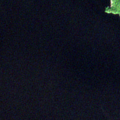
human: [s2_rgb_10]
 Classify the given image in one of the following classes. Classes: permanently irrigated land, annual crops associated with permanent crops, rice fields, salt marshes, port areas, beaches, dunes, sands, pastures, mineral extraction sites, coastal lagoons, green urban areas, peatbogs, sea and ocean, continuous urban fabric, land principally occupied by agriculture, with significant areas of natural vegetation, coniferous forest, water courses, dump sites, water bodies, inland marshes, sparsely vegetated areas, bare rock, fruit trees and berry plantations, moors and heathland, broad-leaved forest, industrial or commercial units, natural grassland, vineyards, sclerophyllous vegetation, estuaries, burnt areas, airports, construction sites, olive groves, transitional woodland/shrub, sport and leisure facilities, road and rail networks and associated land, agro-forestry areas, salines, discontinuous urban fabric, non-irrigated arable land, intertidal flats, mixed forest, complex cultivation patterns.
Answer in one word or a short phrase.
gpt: coniferous forest, water bodies